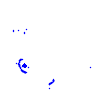
Particle: proton